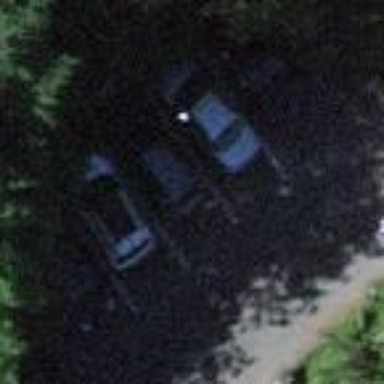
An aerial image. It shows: Street-side parking lot with asphalt surface.